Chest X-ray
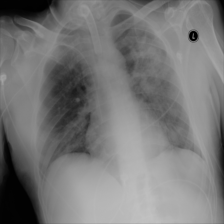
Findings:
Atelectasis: negative
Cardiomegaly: negative
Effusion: negative
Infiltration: negative
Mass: negative
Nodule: negative
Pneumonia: negative
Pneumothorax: negative
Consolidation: negative
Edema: negative
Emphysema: negative
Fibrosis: negative
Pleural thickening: negative
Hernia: negative